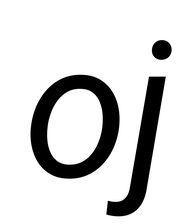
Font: Roboto-Italic_Italic